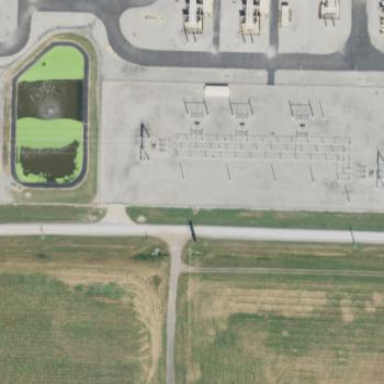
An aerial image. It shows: Power substation specializing in generation.